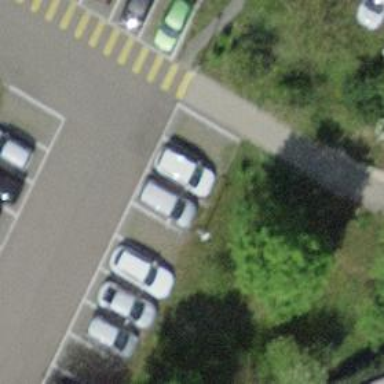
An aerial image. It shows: Charging station.